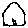
Label: house